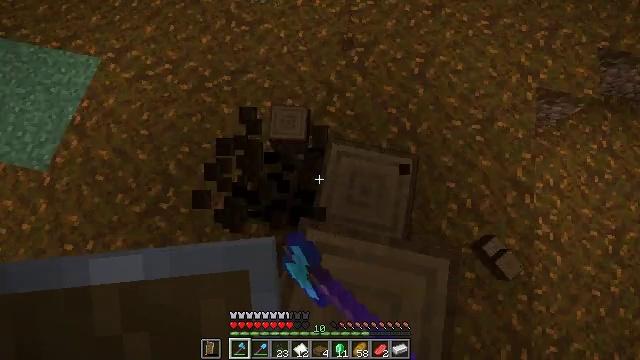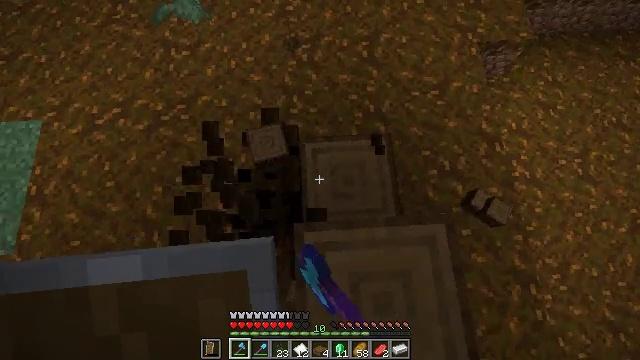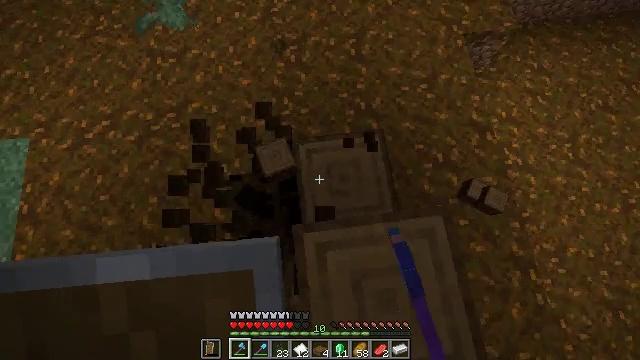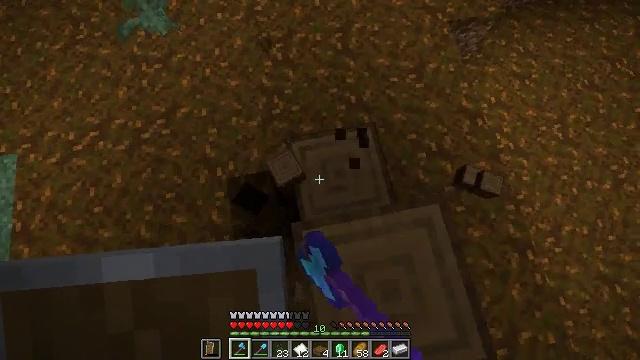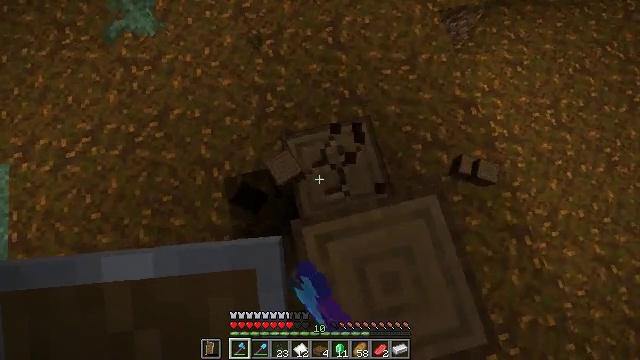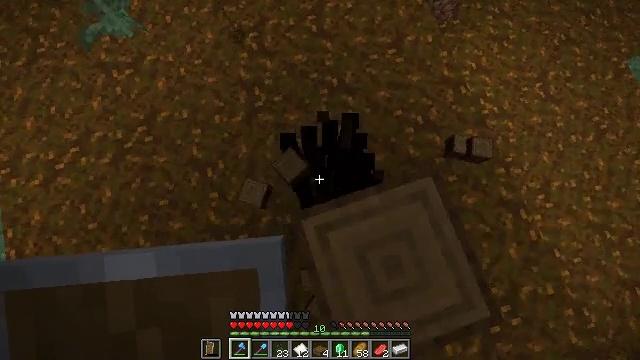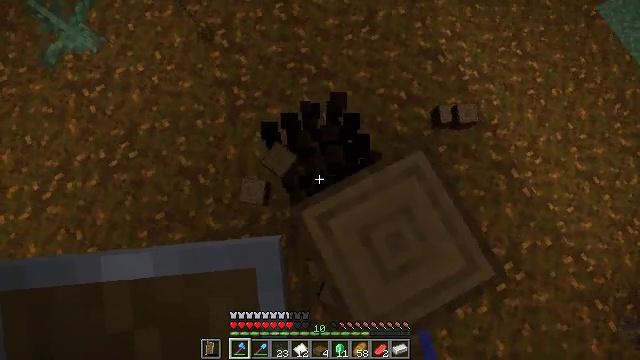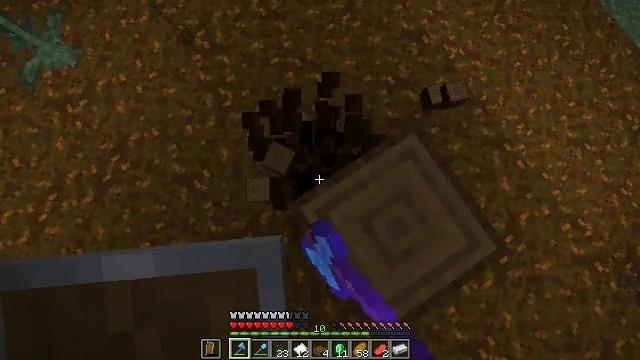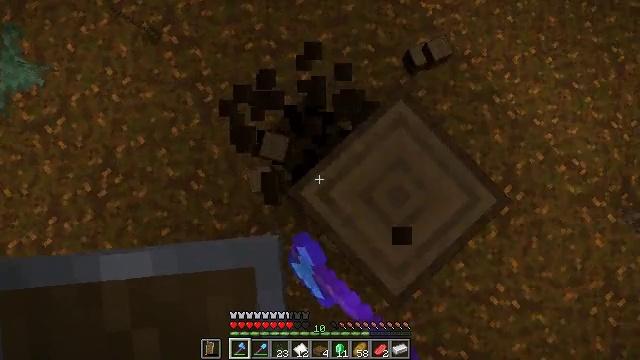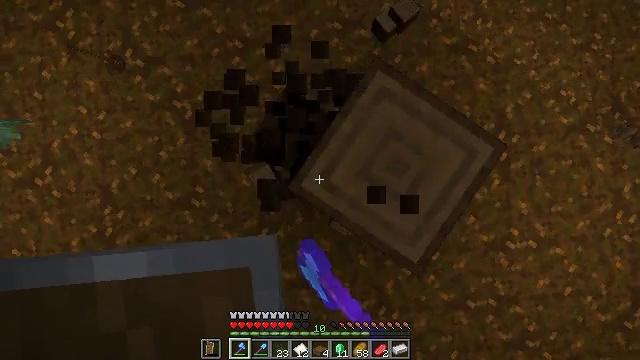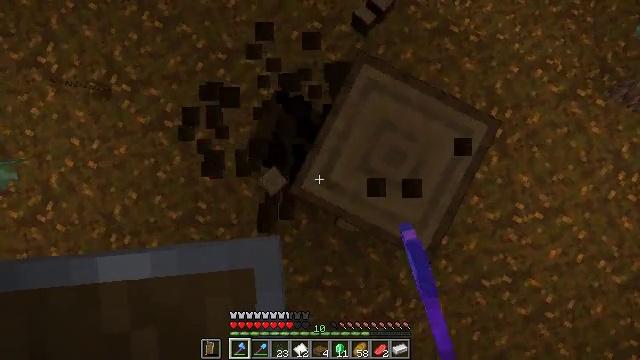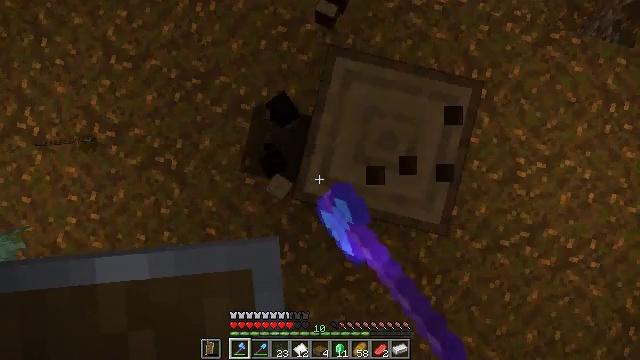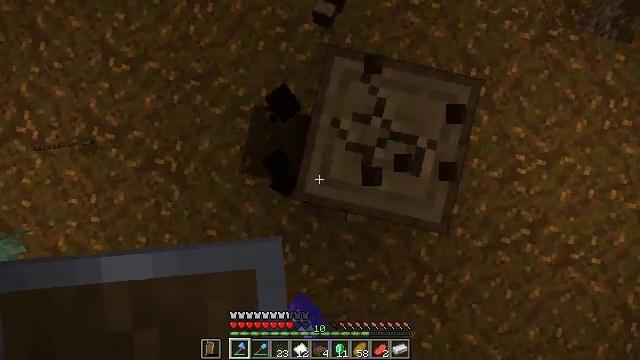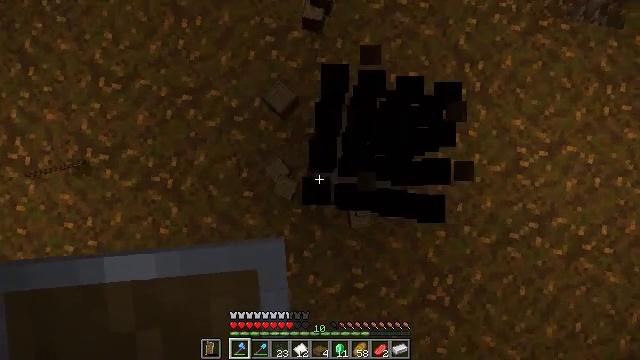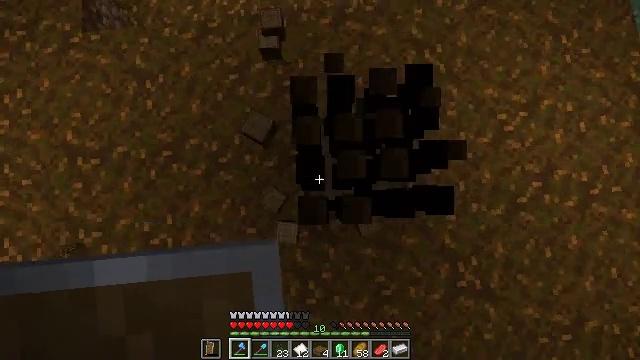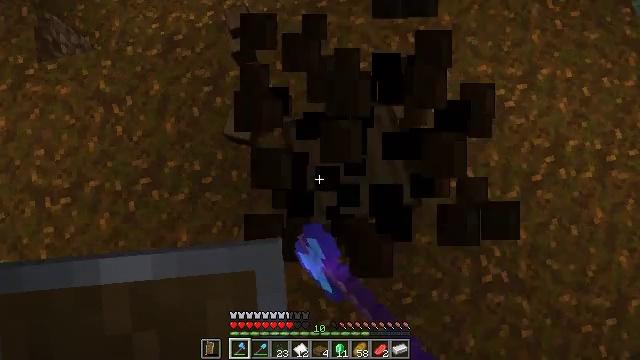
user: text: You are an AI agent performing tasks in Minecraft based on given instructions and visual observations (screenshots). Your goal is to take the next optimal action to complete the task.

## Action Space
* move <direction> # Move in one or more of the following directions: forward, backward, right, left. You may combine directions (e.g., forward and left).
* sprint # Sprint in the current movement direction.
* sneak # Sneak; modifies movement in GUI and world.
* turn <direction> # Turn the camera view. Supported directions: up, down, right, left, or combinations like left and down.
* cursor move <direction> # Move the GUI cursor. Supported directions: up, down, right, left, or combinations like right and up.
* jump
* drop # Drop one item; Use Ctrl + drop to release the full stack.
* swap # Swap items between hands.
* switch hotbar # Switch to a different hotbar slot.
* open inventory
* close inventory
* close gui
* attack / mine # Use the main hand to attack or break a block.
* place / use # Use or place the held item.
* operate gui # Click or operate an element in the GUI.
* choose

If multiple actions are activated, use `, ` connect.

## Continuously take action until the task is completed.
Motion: motion action
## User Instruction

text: Harvest the spruce log from a tree trunk.
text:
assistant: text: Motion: turn right, attack / mine
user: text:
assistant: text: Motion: turn right, attack / mine
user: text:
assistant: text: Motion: turn right, attack / mine
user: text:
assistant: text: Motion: turn right, attack / mine
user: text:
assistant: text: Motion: turn right and down, attack / mine
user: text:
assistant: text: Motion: turn right and down, attack / mine
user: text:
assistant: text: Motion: turn right and down, attack / mine
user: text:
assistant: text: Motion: turn right and down, attack / mine
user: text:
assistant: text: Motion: turn right and down, attack / mine
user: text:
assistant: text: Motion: turn right and down, attack / mine
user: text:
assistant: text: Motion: turn right and down, attack / mine
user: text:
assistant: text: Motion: attack / mine
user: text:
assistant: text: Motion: turn right and up, attack / mine
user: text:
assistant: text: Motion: turn right and up, attack / mine
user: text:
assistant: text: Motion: turn right and up, attack / mine
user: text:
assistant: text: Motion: turn right and up, attack / mine
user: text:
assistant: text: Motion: attack / mine
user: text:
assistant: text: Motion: turn right, attack / mine
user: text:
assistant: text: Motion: attack / mine
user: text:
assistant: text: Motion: turn up, attack / mine
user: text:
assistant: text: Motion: attack / mine
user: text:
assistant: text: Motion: turn up, attack / mine
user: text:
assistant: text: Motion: attack / mine
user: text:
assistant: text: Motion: turn left and up, attack / mine
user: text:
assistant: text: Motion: move forward, turn left and up, attack / mine
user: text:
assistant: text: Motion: attack / mine